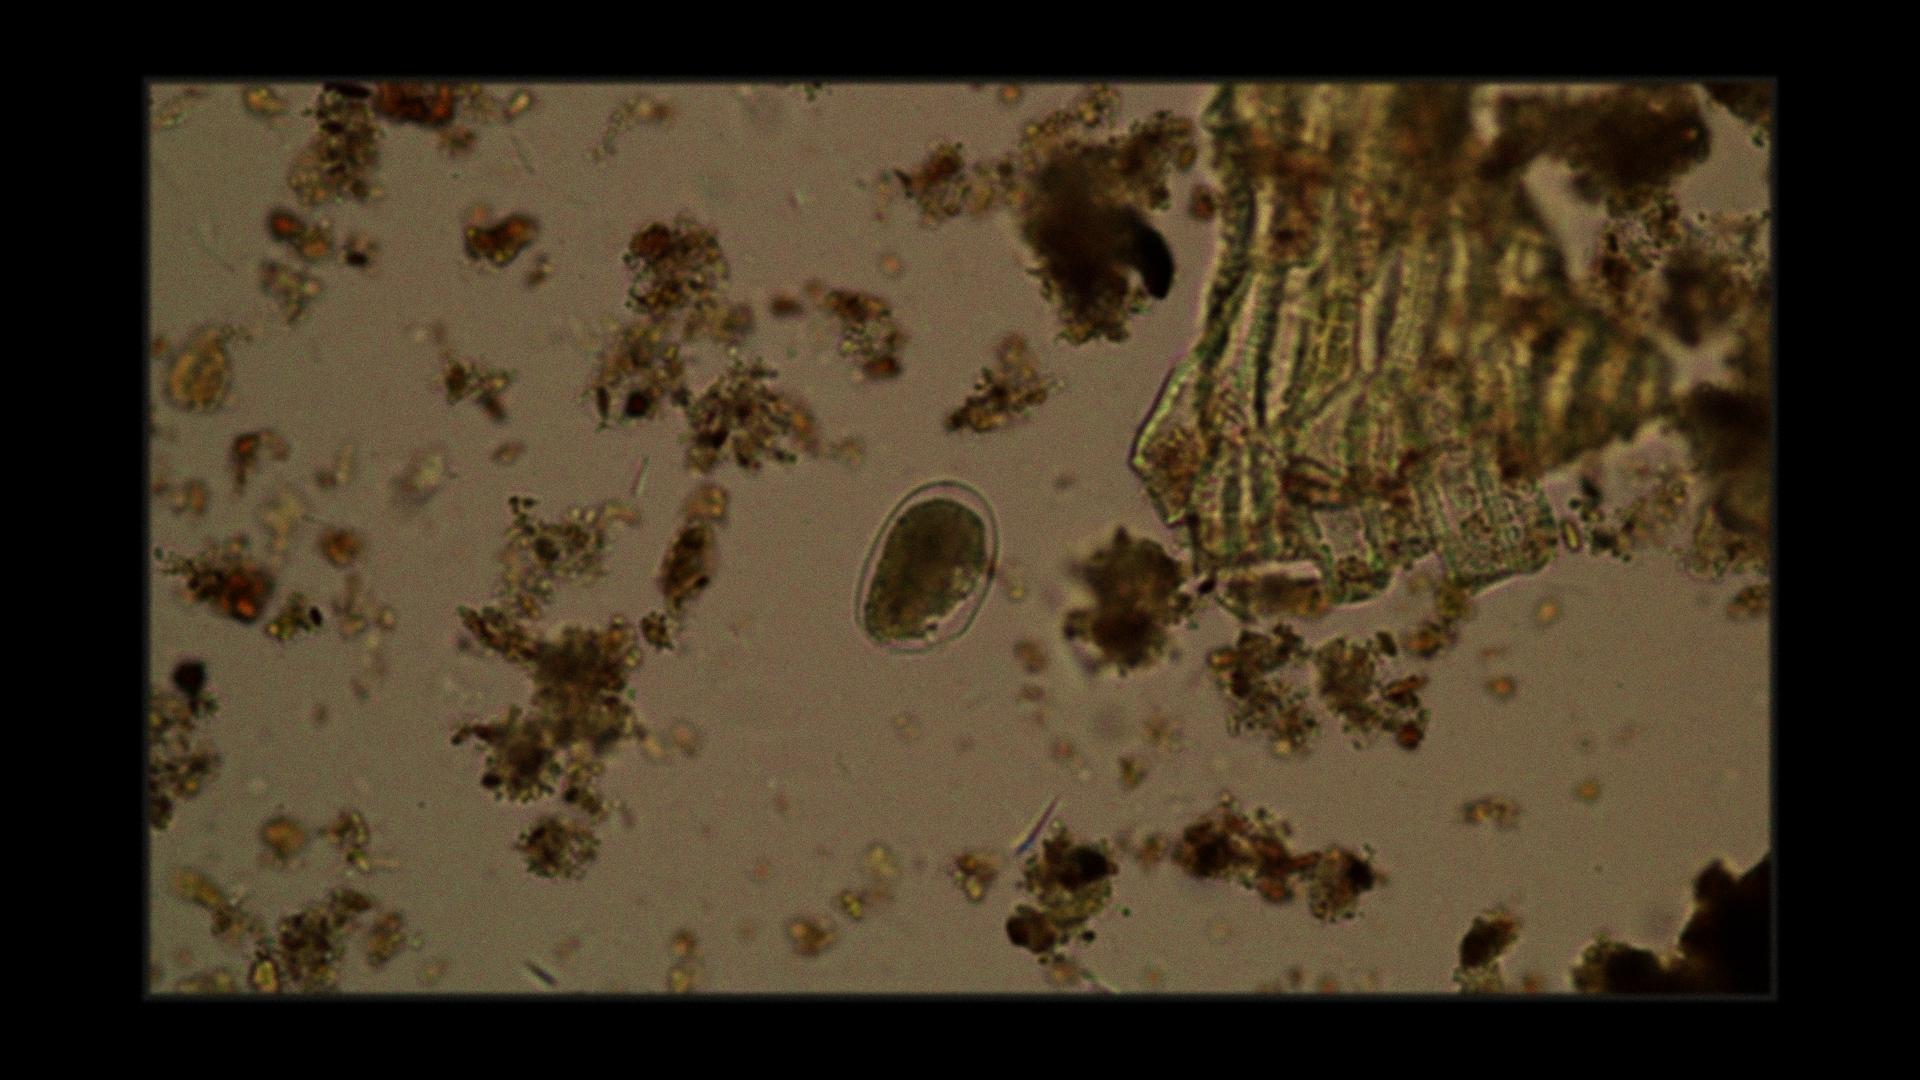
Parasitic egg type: Hookworm egg